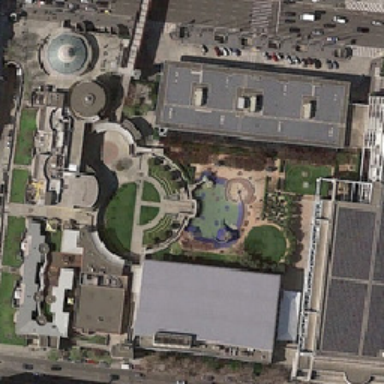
Some buildings and green pastures are in the park near the road .